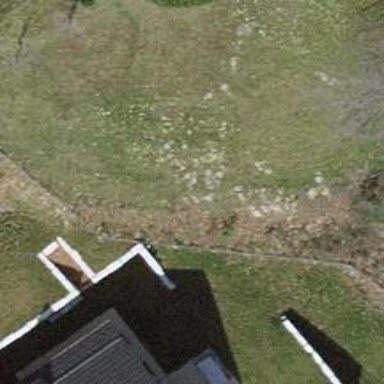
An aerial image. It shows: Deciduous broadleaved tree in garden.